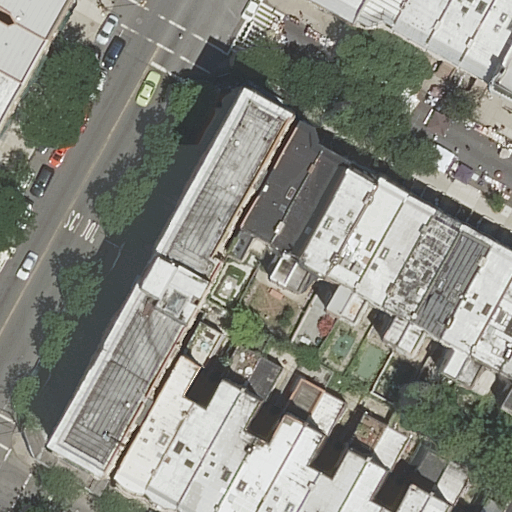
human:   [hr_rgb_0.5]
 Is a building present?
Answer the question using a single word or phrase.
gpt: yes

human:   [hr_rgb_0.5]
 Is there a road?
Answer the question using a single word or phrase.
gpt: yes

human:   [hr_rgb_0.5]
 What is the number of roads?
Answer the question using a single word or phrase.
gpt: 3

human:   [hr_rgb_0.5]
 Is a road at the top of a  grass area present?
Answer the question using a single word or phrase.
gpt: no

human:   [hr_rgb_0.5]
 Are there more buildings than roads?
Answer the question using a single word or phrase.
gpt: yes

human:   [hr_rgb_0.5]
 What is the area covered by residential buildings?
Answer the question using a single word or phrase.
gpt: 4894m2

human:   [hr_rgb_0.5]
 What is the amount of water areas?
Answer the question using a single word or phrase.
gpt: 0

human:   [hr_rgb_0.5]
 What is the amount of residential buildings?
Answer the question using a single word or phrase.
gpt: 31

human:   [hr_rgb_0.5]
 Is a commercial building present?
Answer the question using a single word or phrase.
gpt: no

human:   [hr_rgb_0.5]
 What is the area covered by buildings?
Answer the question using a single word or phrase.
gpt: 4894m2

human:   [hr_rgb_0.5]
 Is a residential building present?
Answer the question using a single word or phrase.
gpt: yes

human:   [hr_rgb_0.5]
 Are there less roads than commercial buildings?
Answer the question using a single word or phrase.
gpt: no

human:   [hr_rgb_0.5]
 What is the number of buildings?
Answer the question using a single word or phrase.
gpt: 31

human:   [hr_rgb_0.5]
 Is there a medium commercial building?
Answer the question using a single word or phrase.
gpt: no

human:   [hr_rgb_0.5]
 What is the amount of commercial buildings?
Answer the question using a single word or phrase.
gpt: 0

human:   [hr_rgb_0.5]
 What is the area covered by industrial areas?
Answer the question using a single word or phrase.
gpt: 0m2

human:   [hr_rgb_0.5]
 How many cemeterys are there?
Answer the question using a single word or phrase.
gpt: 0

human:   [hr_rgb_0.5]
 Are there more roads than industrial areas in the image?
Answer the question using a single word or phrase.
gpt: yes

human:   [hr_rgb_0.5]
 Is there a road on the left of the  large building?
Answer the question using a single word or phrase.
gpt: yes

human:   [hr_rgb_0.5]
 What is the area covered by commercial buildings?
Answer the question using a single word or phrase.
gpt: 0m2

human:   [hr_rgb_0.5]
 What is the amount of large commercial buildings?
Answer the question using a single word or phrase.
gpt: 0

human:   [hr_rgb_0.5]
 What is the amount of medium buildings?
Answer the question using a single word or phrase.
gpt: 20

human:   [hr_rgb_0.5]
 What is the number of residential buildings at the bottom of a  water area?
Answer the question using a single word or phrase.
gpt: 0

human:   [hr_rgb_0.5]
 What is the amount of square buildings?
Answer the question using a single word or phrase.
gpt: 0

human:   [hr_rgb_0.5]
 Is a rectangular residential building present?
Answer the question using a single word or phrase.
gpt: yes

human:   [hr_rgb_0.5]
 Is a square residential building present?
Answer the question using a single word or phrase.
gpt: no

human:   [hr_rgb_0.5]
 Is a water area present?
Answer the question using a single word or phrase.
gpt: no

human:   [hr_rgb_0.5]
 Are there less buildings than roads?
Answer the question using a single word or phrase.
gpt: no

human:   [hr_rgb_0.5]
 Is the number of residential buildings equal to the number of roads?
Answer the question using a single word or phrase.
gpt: no

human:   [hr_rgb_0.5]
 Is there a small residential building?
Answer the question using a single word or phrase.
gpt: yes

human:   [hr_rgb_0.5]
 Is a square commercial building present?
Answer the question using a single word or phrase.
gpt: no

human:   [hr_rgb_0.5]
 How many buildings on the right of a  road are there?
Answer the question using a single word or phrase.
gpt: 28

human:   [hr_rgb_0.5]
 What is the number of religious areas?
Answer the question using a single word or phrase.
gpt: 0

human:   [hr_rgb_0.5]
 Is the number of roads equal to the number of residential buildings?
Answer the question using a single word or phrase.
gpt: no

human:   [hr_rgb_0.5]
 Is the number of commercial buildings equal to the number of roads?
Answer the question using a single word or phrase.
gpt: no

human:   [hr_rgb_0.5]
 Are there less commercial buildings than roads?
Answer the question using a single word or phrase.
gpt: yes

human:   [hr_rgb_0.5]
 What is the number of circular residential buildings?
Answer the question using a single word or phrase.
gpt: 0

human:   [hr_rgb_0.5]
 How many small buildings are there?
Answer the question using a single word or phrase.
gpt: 10

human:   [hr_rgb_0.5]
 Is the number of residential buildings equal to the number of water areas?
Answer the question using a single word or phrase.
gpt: no

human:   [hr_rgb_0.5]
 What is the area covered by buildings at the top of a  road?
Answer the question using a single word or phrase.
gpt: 3621m2

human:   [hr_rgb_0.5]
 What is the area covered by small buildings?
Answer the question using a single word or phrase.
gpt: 419m2

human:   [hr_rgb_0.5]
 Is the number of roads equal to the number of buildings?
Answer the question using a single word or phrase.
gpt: no

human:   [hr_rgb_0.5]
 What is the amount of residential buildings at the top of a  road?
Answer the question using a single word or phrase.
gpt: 21

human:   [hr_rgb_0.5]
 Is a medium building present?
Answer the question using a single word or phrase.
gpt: yes

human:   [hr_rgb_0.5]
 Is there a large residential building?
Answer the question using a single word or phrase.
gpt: yes

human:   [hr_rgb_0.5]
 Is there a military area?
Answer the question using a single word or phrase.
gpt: no

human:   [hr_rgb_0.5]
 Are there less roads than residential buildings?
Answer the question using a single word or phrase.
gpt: yes

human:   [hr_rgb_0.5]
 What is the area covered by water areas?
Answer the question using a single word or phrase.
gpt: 0m2

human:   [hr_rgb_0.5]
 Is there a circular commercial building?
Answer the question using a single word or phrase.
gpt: no

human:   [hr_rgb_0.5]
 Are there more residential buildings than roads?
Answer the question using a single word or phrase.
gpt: yes

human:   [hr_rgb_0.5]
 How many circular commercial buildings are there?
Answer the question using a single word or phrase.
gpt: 0

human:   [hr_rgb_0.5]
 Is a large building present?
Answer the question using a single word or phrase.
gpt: yes

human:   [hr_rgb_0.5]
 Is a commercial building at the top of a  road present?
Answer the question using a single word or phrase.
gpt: no

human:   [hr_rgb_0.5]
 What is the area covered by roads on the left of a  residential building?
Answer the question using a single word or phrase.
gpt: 0m2

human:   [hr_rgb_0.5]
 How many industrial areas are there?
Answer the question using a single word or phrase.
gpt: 0

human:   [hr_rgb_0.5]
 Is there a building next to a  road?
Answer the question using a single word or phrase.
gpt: yes

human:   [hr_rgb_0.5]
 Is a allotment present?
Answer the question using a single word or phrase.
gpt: no

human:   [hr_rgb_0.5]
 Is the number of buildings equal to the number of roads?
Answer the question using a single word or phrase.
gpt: no

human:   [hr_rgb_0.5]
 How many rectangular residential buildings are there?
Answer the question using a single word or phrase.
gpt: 17

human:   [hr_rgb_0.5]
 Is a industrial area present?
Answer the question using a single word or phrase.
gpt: no

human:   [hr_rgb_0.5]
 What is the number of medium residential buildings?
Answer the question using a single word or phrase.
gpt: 20

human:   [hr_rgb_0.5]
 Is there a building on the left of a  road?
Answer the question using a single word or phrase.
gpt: yes

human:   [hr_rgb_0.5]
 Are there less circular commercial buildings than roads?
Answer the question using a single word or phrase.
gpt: yes

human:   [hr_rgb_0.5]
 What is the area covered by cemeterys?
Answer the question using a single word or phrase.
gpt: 0m2